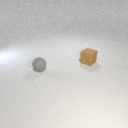
small gray rubber sphere to the left of small brown rubber cube